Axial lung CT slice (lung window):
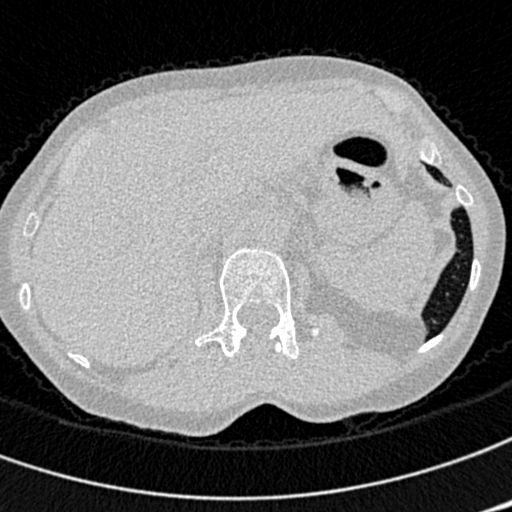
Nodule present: no